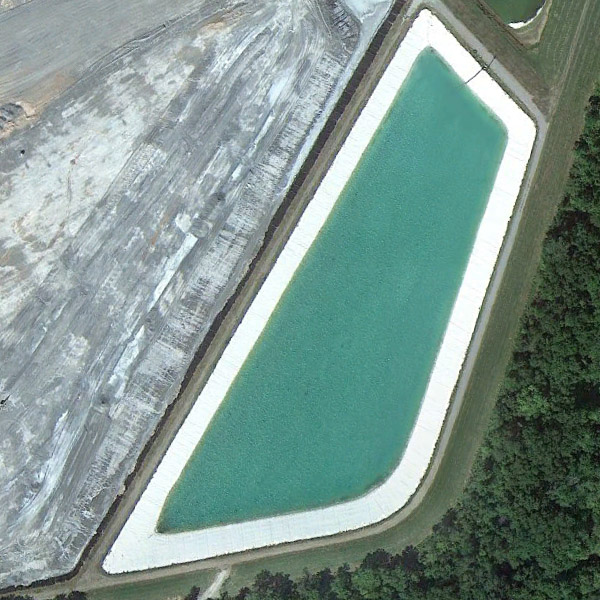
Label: Pond